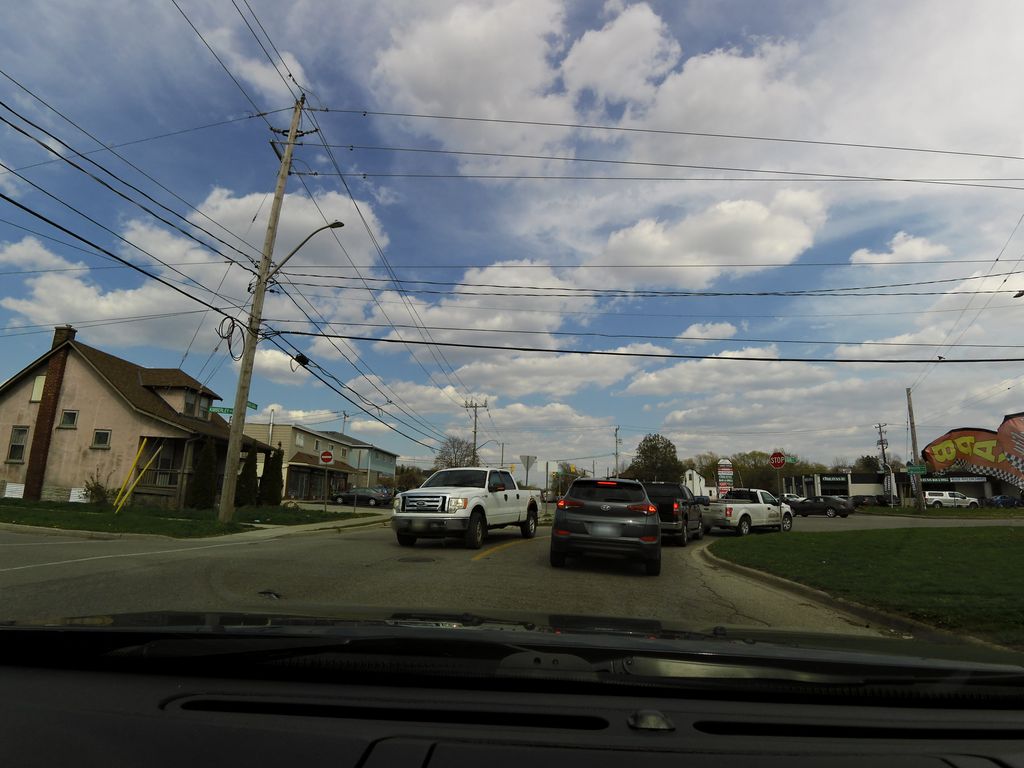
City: kitchener-waterloo